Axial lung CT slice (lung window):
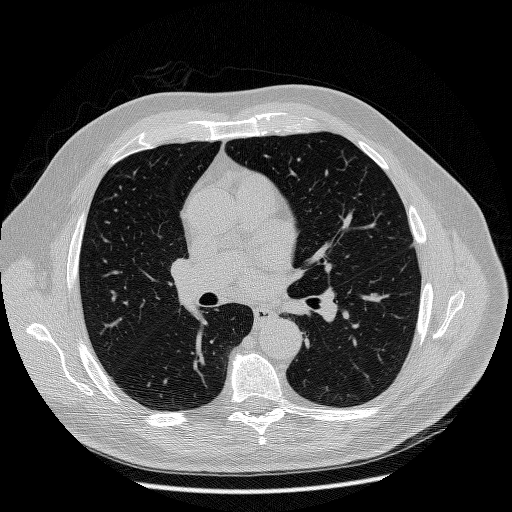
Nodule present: no